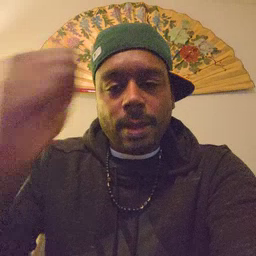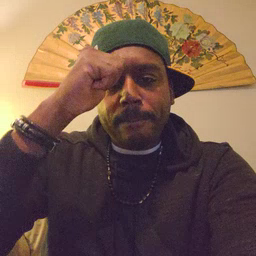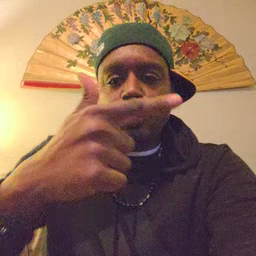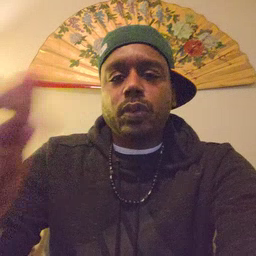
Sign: brother